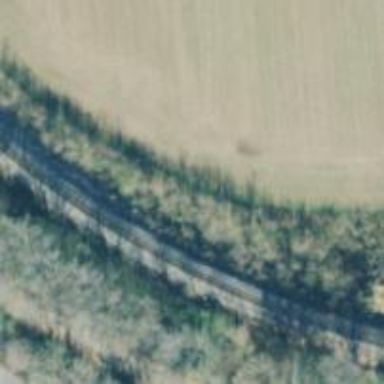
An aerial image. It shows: Railway track.